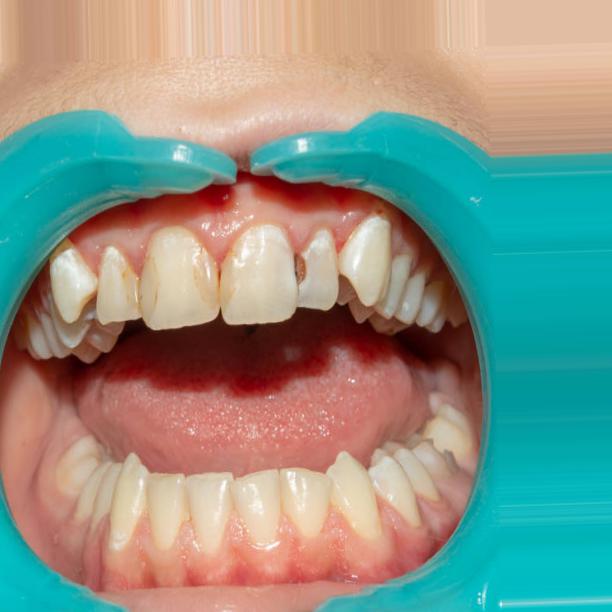
Condition: Caries